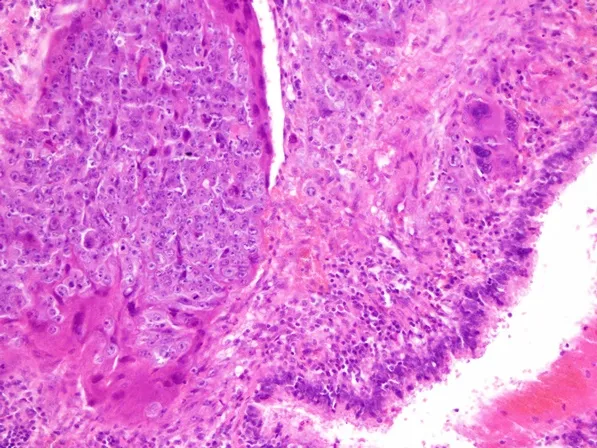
Histological results showed that the tumor was characteristic of choriocarcinoma, with large multinucleated cells representing syncytiotrophoblast admixed with medium-sized cells, often with clear cytoplasm, similar to cytotrophoblasts or intermediate trophoblasts (Hematoxilin Eosin 430X).
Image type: pathology (h&e)